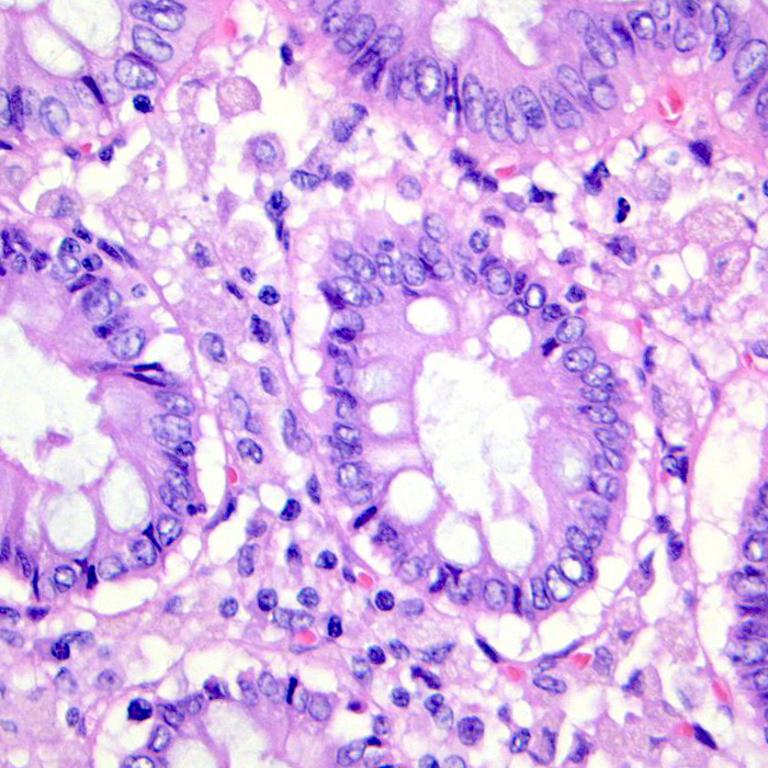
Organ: colon
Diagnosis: benign